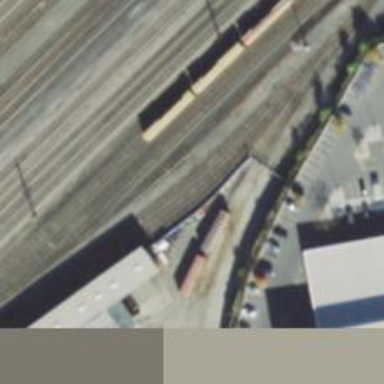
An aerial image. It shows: Railway yard in service.